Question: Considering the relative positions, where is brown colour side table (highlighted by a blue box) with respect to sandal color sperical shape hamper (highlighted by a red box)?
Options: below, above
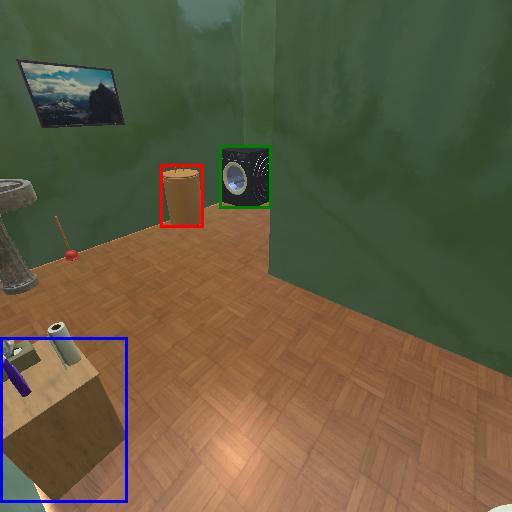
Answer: below